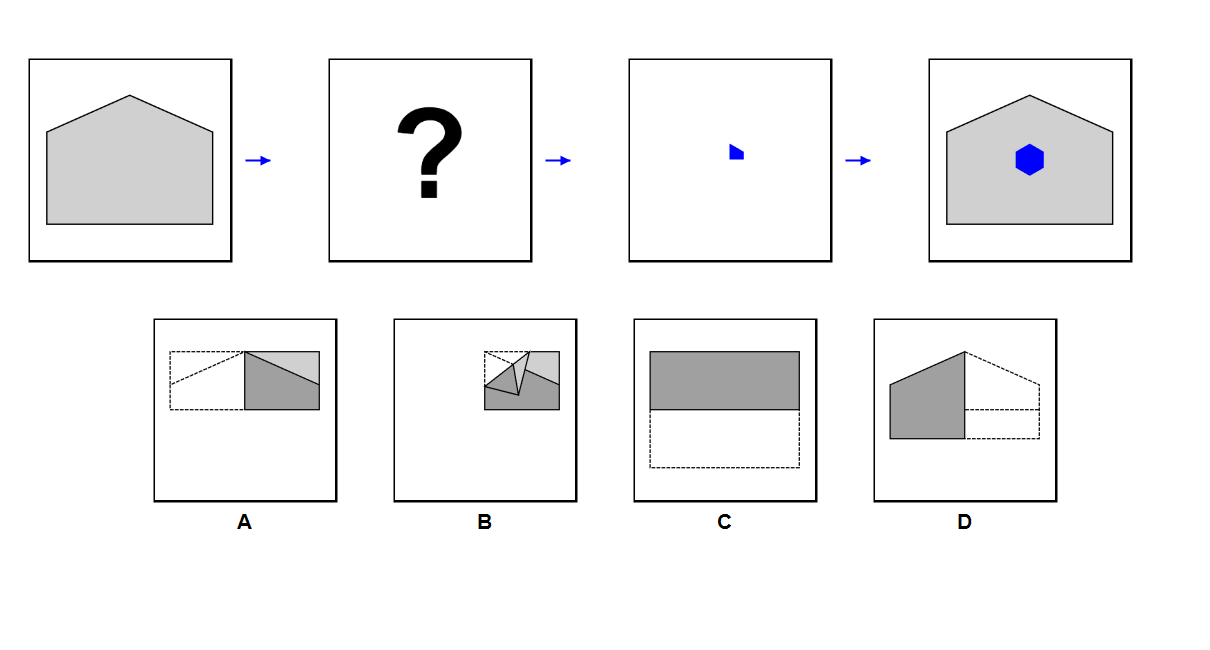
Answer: D